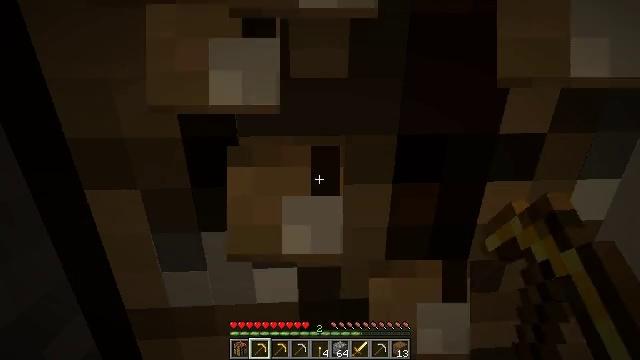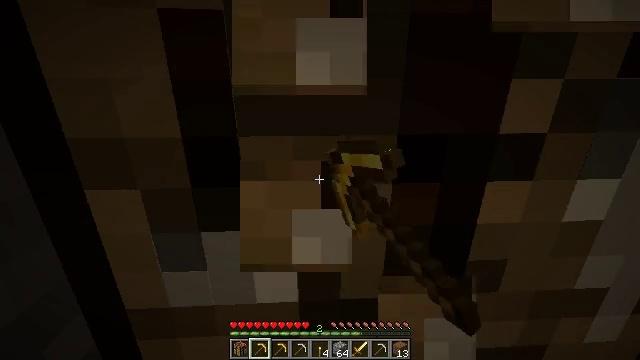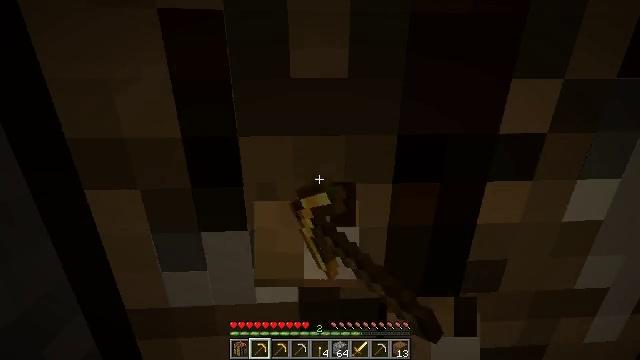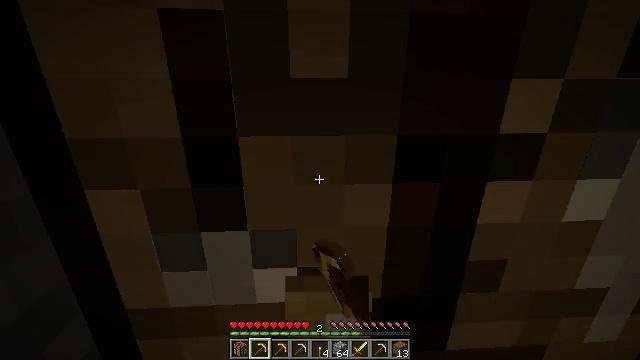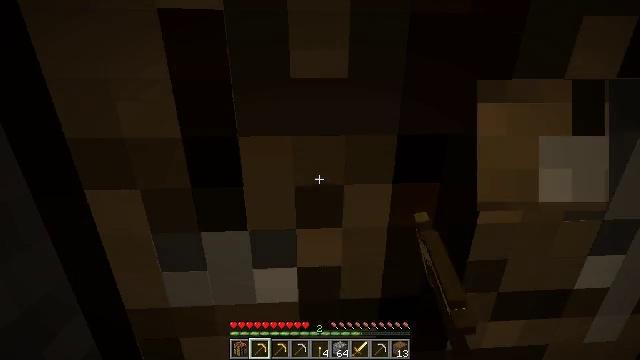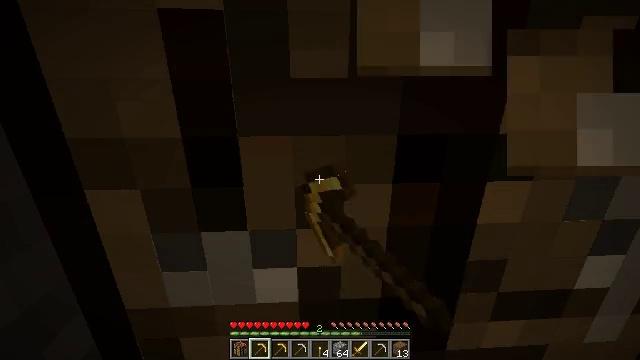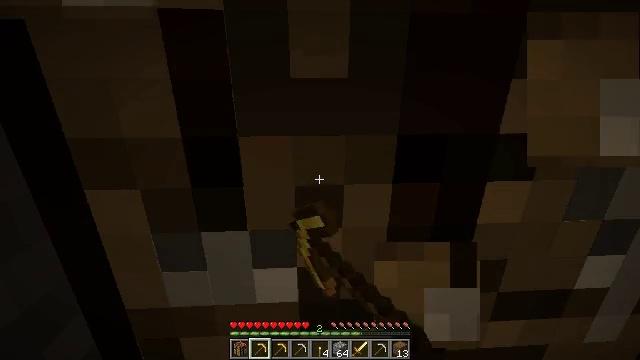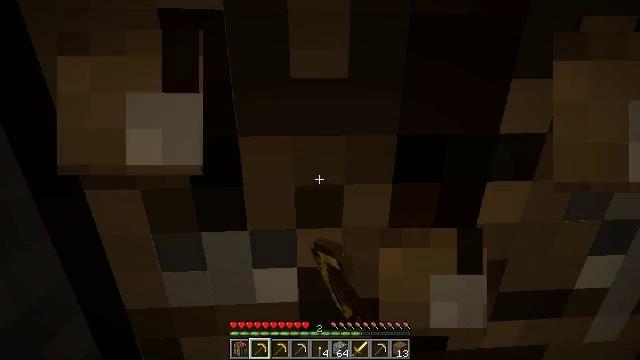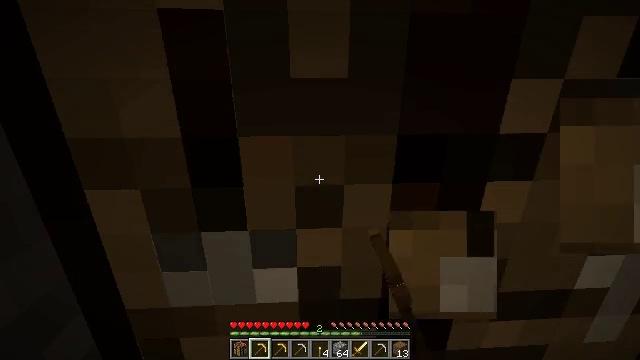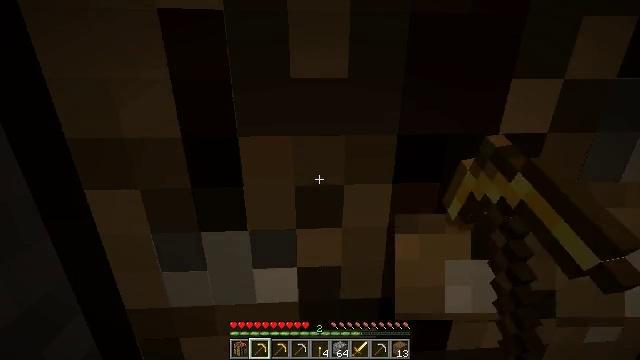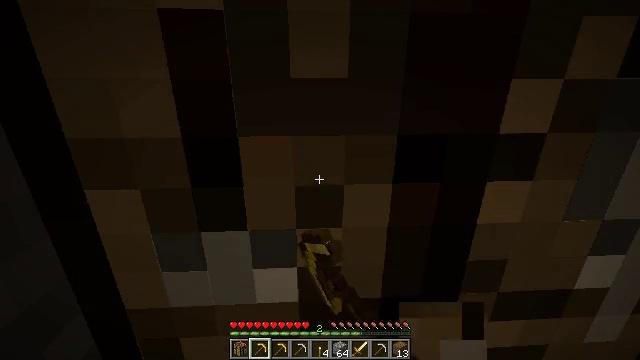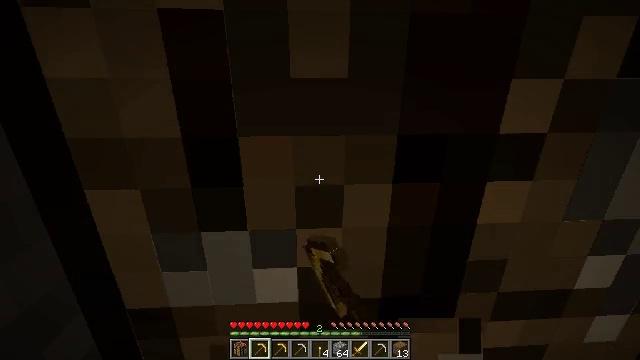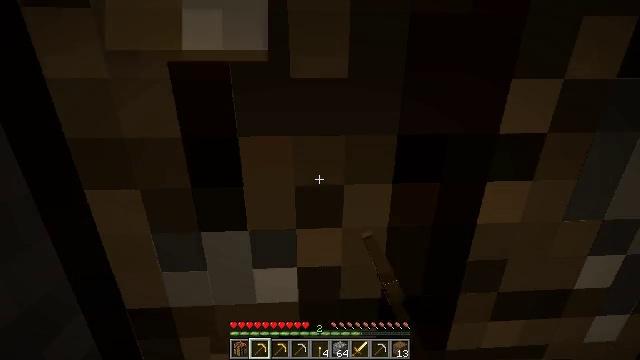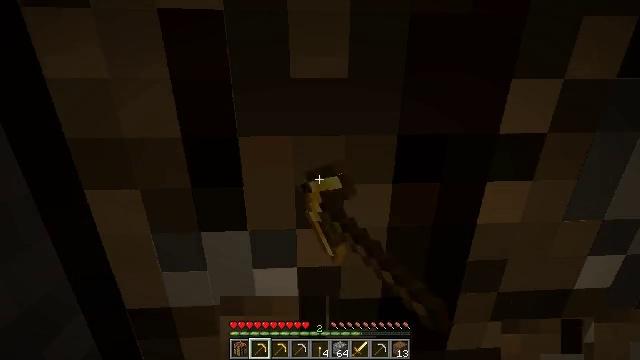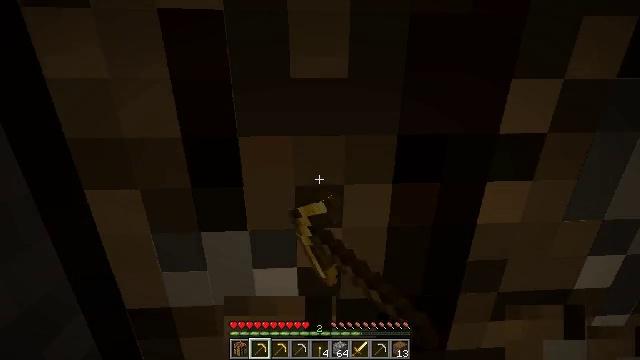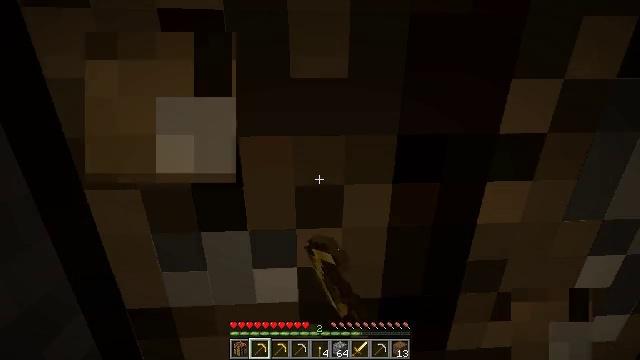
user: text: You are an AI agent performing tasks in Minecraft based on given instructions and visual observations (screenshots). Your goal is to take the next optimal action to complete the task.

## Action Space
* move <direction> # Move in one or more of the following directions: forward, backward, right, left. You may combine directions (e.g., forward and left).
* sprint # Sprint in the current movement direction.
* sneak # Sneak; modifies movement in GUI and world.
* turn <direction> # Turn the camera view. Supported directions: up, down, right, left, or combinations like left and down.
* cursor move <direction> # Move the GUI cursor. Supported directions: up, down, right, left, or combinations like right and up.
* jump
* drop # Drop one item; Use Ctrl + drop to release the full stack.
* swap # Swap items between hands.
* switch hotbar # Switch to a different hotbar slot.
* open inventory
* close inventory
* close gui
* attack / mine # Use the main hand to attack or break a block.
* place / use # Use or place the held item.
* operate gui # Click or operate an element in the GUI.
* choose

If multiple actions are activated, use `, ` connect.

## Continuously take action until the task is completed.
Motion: motion action
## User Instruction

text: Mine block crafting table.
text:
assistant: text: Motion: attack / mine
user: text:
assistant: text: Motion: attack / mine
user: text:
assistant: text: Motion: attack / mine
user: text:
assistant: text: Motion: attack / mine
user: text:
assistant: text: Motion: attack / mine
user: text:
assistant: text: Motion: attack / mine
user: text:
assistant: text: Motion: attack / mine
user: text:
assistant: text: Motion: attack / mine
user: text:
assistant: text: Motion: attack / mine
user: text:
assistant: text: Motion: attack / mine
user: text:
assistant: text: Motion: attack / mine
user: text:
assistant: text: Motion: attack / mine
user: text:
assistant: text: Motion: attack / mine
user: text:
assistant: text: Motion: attack / mine
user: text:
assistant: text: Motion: attack / mine
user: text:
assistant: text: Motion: attack / mine
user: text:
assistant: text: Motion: attack / mine
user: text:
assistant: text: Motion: attack / mine
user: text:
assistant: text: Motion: attack / mine
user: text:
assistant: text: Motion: attack / mine
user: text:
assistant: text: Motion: attack / mine
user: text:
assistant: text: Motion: attack / mine
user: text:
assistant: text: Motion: attack / mine
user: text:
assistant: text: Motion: attack / mine